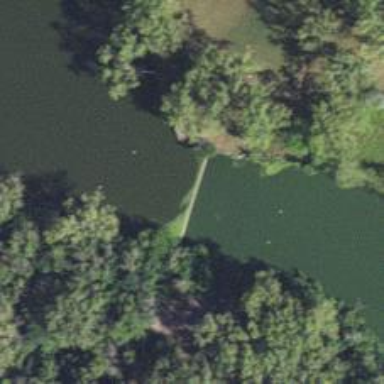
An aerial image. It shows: Dam across waterway.